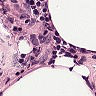
Metastatic tissue present: no